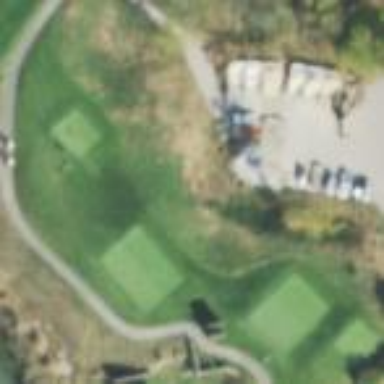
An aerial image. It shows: Area of rough grass used for golf.